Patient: sex M, age 55
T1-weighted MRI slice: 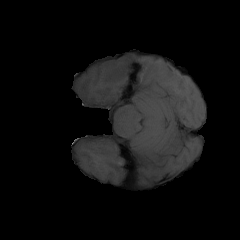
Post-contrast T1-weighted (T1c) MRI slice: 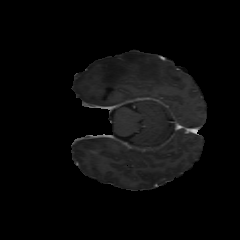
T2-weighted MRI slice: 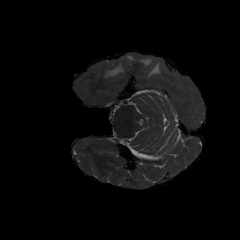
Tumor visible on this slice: yes
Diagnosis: Glioblastoma, IDH-wildtype
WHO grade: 4